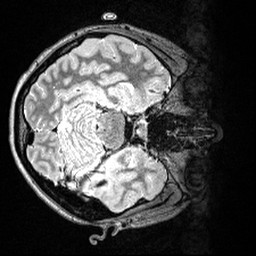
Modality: T2w
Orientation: axial
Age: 25
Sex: female